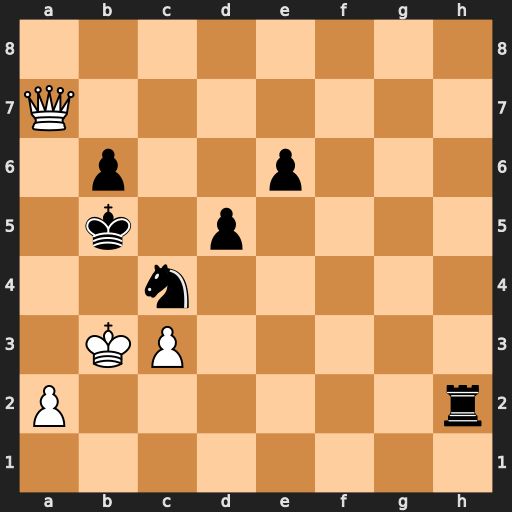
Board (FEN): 8/Q7/1p2p3/1k1p4/2n5/1KP5/P6r/8
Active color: w
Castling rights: -
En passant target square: -
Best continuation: Qd7+ Ka6 Qc8+ Ka5 Qa8+